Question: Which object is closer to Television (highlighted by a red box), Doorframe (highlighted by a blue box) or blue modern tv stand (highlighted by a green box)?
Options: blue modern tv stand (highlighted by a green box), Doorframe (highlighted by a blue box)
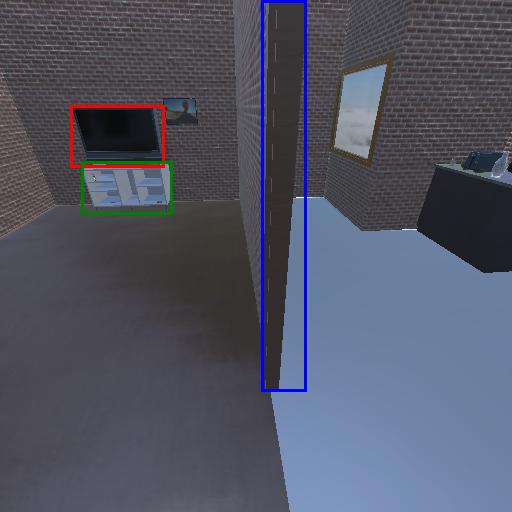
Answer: blue modern tv stand (highlighted by a green box)